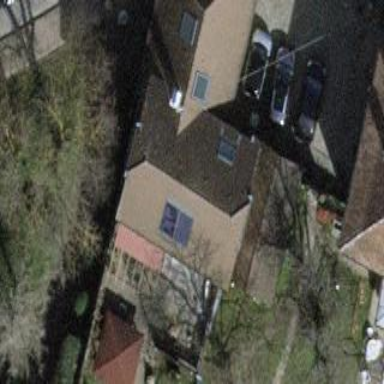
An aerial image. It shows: Charming house with half-hipped roof made of roof tiles.